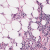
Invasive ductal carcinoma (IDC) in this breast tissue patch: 0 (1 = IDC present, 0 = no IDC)